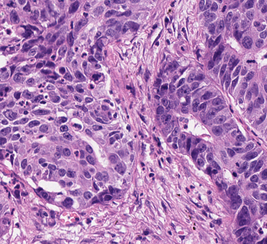
Tumor epithelial tissue: yes
Tumor-associated stroma tissue: yes
Normal tissue: no